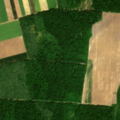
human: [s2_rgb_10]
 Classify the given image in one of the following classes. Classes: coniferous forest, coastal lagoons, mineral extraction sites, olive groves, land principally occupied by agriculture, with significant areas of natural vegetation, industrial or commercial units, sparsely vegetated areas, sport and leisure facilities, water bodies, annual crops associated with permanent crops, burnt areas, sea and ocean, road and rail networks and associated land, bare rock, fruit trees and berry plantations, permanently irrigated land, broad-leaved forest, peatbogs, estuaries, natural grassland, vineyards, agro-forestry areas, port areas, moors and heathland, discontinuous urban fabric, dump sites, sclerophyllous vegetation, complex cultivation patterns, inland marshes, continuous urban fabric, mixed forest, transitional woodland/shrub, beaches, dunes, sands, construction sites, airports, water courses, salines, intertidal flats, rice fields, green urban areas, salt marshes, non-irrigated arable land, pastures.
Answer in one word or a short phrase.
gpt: non-irrigated arable land, broad-leaved forest, transitional woodland/shrub